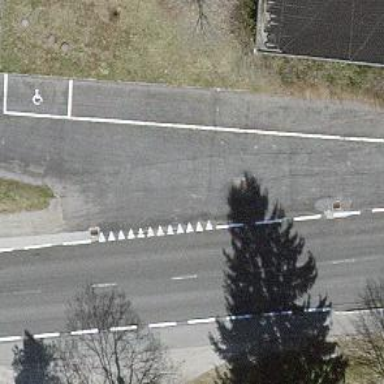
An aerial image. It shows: Unclassified road with asphalt surface.